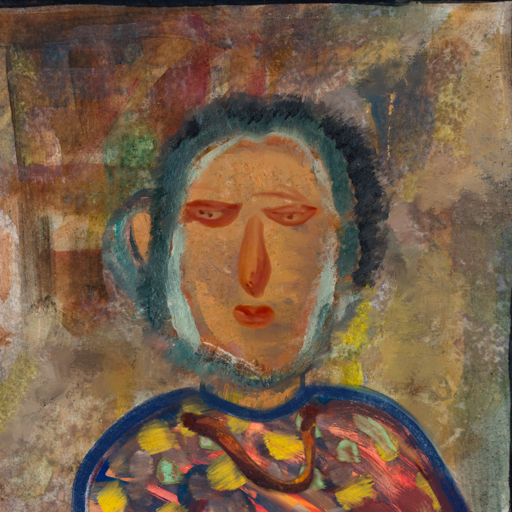
Background: Mosgoul, Head And Neck Front: In_The_Sun, Face Front: Pious_Lady, Bust: Mother_And_Son_Mother, Hair Front: Boggyland, Head Accessory: Blank, Second Necklace: Comrade, Necklace: Blank, Baby: Blank